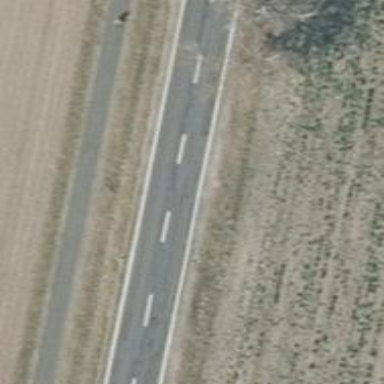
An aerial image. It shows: Secondary road with asphalt surface.